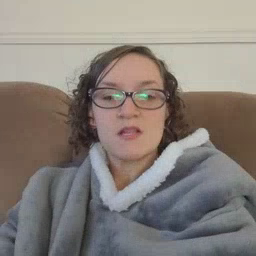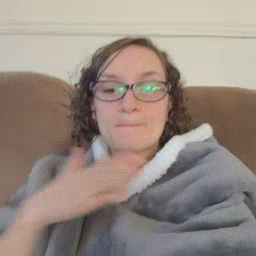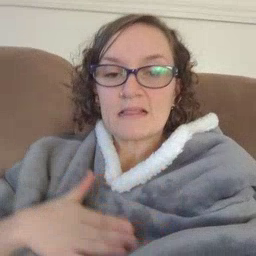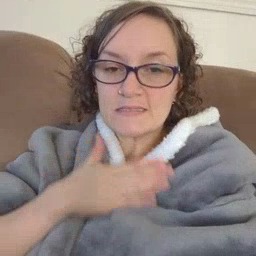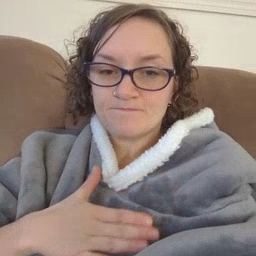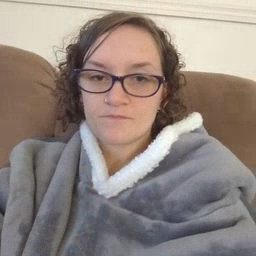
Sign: please